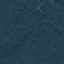
Label: Forest